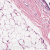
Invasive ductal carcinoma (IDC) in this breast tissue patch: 0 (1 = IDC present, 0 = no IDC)